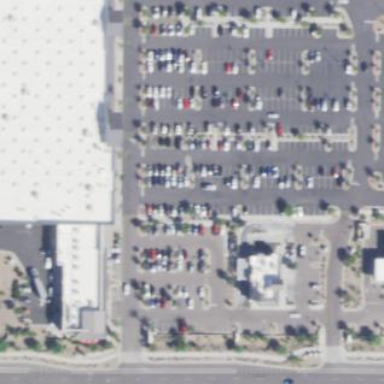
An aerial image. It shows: Retail area.